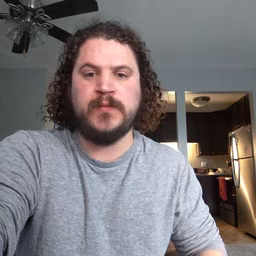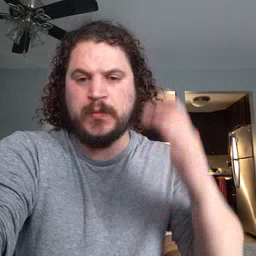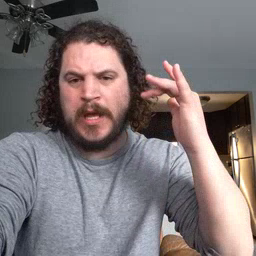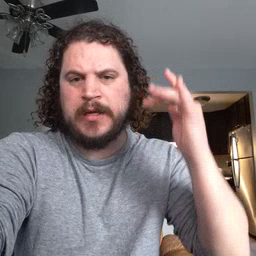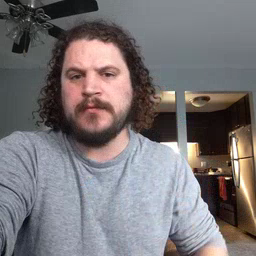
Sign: why